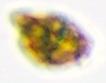
Label: Akashiwo